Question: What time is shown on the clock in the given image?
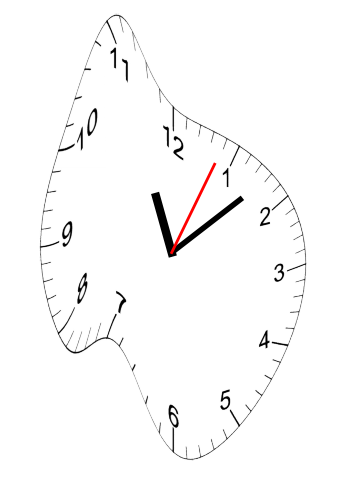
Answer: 11:08:04